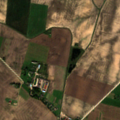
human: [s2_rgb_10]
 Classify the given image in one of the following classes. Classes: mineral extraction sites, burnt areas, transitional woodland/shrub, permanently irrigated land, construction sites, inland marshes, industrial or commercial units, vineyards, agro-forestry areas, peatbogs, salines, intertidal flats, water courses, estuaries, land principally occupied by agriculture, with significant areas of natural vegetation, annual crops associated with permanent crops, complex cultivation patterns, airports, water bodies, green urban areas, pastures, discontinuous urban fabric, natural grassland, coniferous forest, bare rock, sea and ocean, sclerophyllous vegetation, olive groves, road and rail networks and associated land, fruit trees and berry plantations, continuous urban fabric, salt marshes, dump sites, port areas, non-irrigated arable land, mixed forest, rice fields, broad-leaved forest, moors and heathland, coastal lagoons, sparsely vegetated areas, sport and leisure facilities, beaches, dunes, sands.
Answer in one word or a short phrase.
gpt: discontinuous urban fabric, non-irrigated arable land